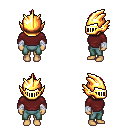
a pixel art fantasy rpg character, female body template, human, tanned skin, maroon long-sleeve shirt, teal pants, pink mohawk hairstyle, gold helm, white cloth bandages, four views (front, back, left, right), 2x2 character sprite sheet, small pixel art, hard edges, no anti-aliasing